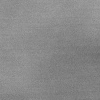
Atmospheric dust classification: dusty